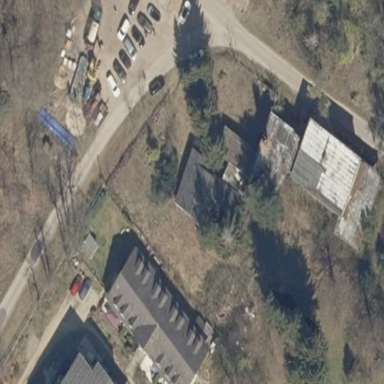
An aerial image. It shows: Part of building.